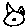
Label: cat